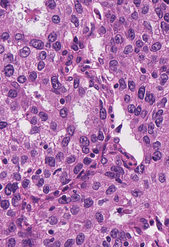
Tumor epithelial tissue: yes
Tumor-associated stroma tissue: no
Normal tissue: no